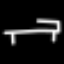
Label: bed